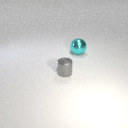
large cyan metal sphere behind small gray metal cylinder